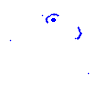
Particle: electron